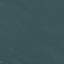
Land use / land cover: SeaLake